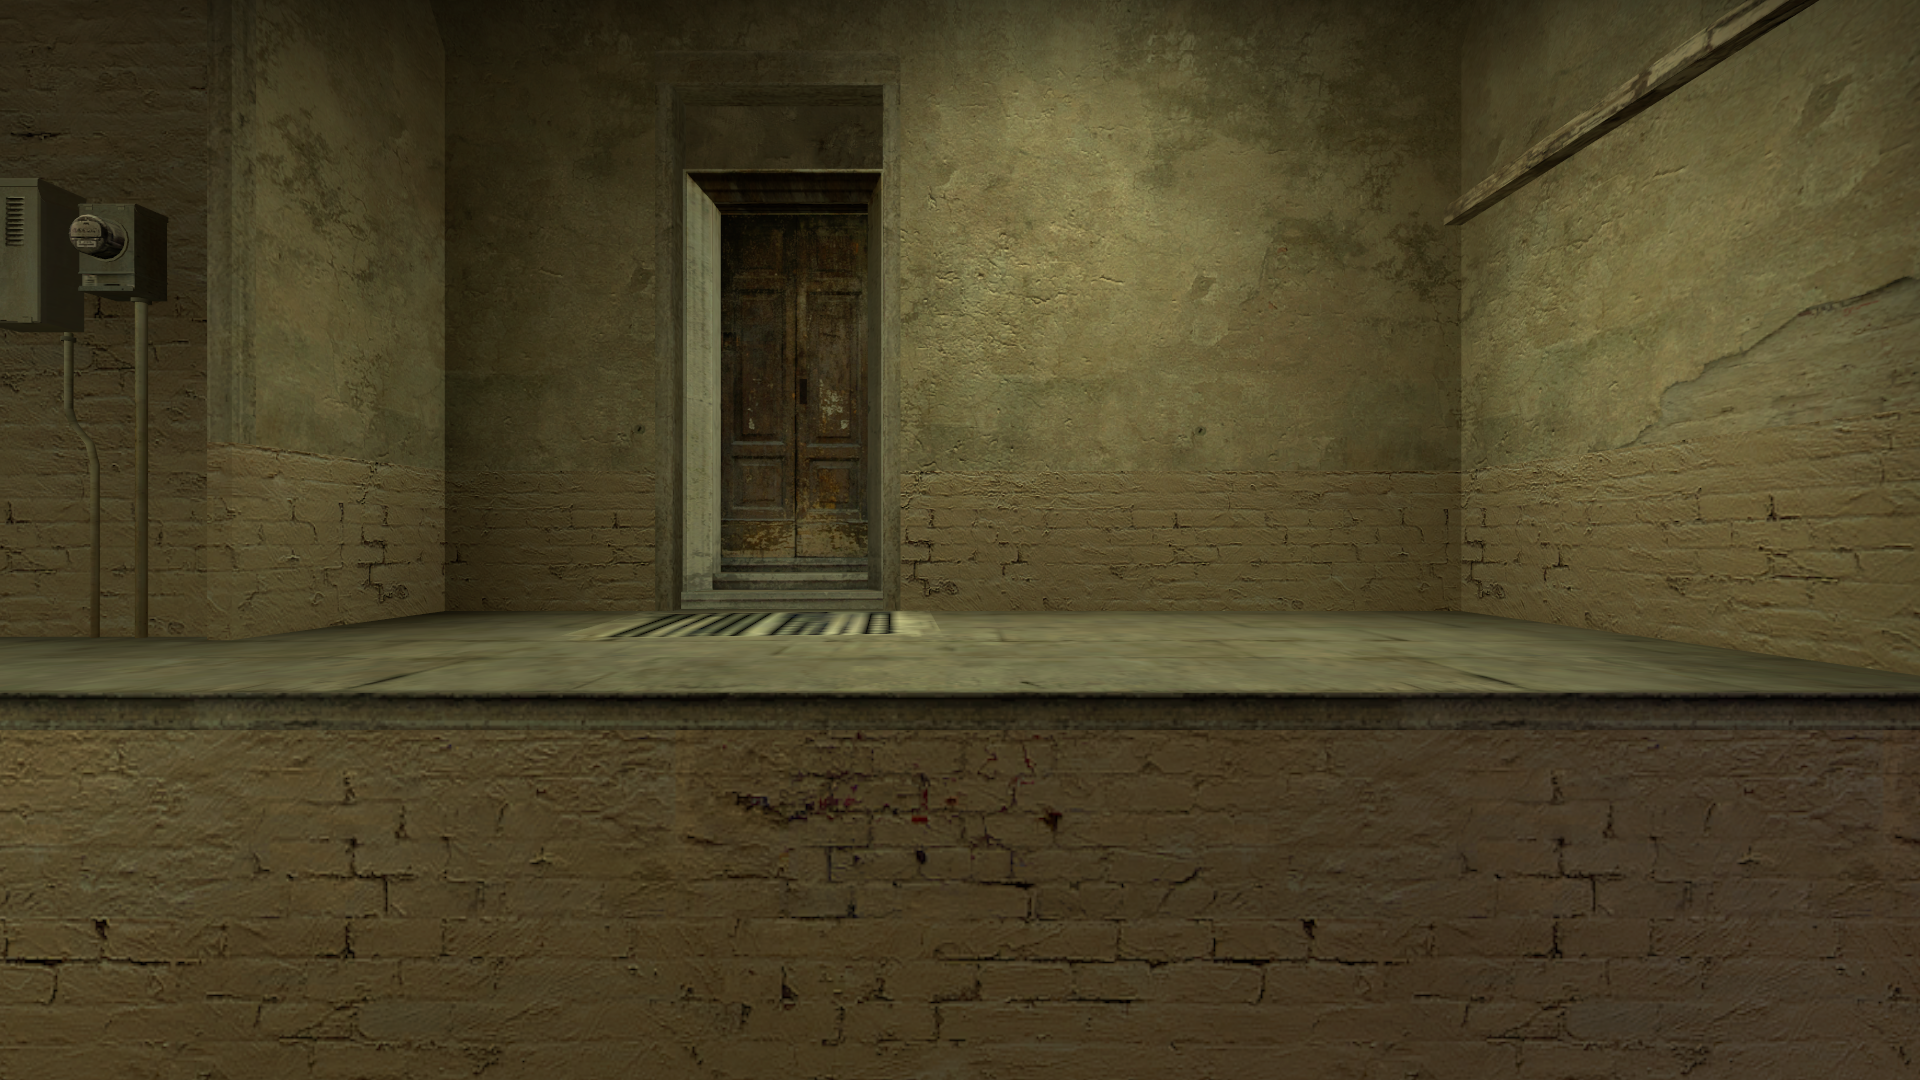
Map: de_mirage